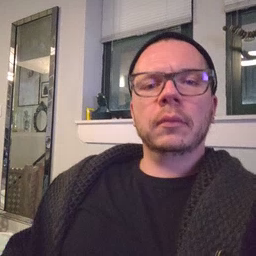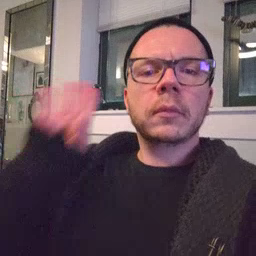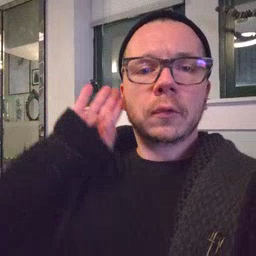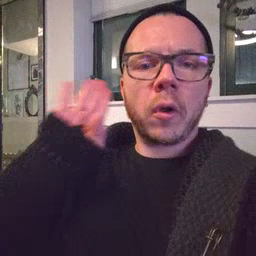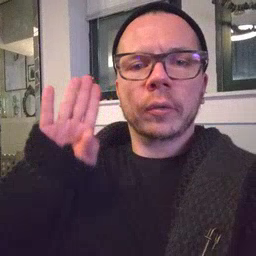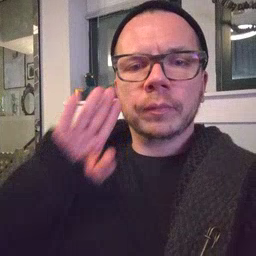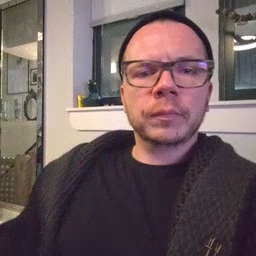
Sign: dog